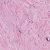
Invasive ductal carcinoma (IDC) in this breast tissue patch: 1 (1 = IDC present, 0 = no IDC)